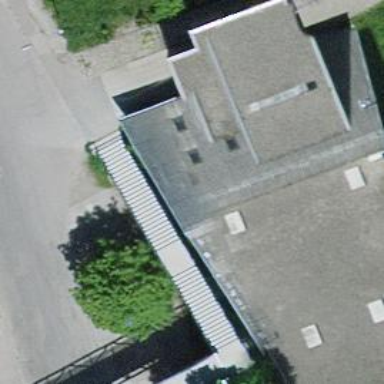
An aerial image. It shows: Commercial building hosting cinema.